Field crop: maize
Growth stage: 1
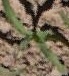
Species: maize